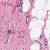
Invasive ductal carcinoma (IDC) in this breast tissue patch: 0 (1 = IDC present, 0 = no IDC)